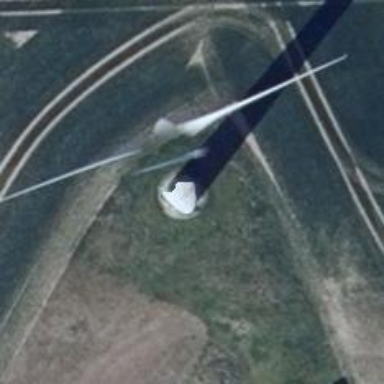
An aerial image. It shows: Wind generator powered by horizontal axis wind turbine.